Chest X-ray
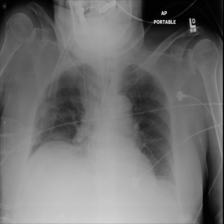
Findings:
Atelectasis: positive
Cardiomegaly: negative
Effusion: negative
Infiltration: negative
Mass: negative
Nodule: negative
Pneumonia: negative
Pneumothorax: negative
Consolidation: negative
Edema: negative
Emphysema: negative
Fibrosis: negative
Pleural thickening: negative
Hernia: negative